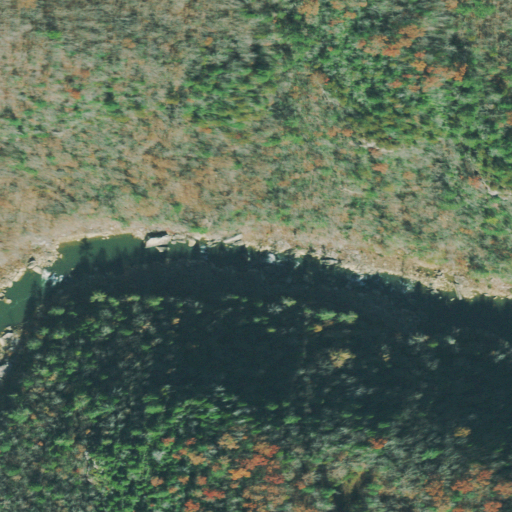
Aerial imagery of valley in Tennessee named Ellis Hollow containing mixed forest, deciduous forest, pasture, barren land, open water, and grassland